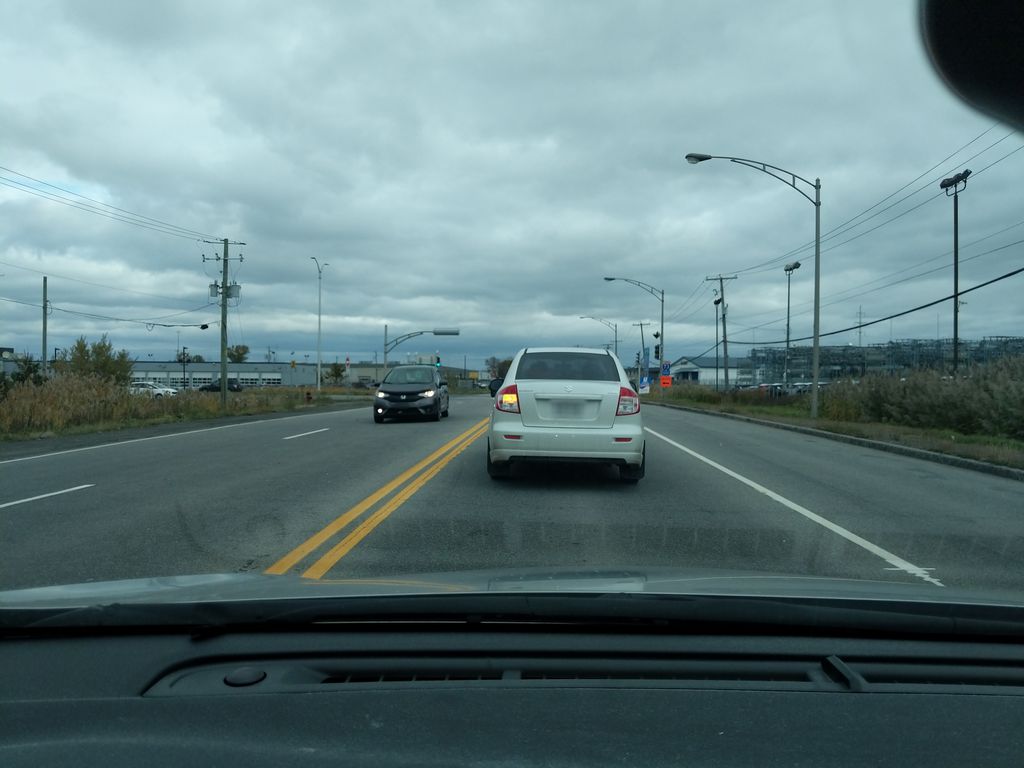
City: quebec_city